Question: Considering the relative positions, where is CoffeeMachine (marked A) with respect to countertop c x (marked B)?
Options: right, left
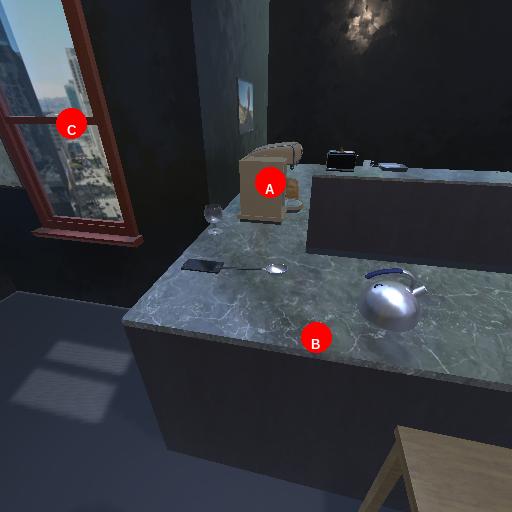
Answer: right